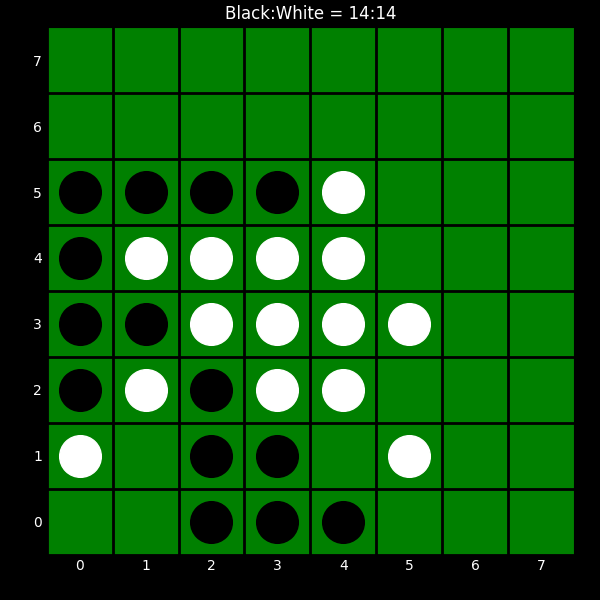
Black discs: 14
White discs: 14